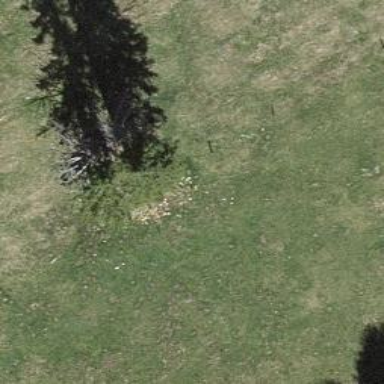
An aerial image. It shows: Evergreen needleleaved tree typically found in agricultural areas.